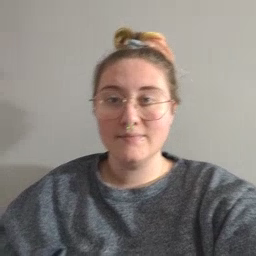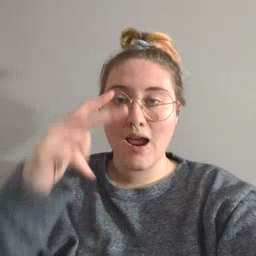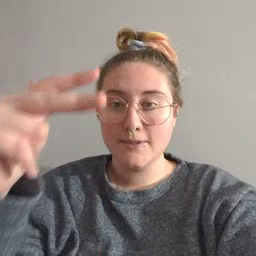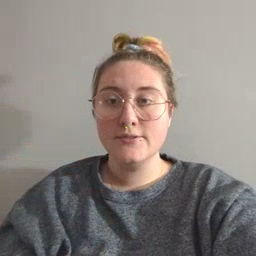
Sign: helicopter